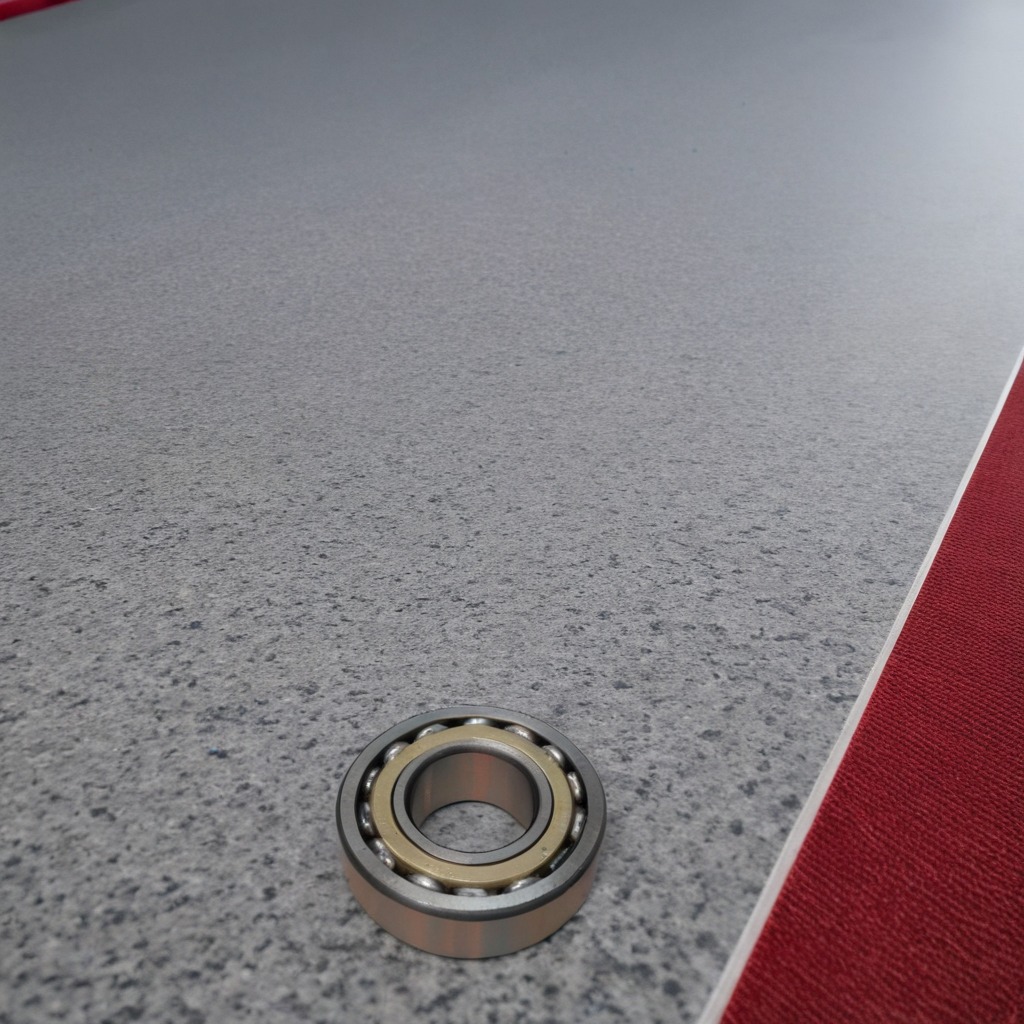
A metal ball bearing lies on a clean granite tabletop covered with a red rubber mat inside a workshop under bright overhead lighting crisp shadows high clarity worn but beneath the mat